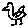
Label: bird